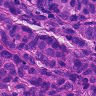
Metastatic tissue present: yes